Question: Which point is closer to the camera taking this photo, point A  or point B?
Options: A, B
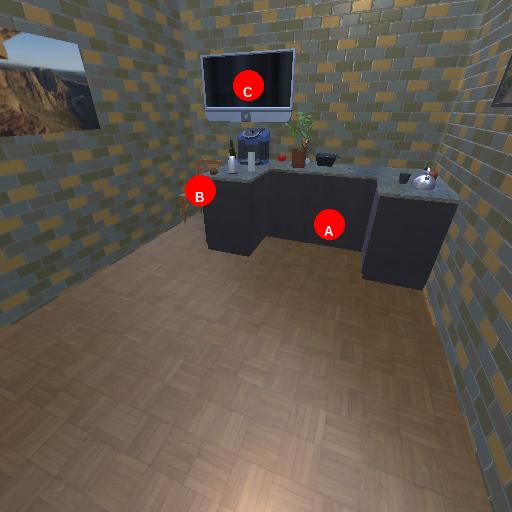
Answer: A